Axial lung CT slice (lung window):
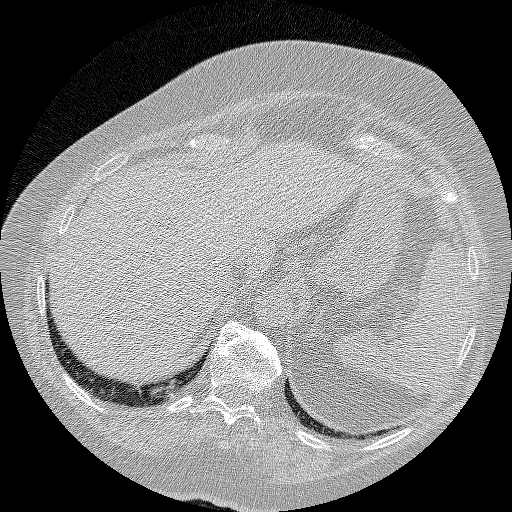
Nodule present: no